Question: I'm writing a simple graphing application using HTML5 canvas. The input is a system of inequalities like this (all functions are linear):
'''
4x + y >= 4
x + y <= 4
x,y >= 0
'''
The output I desire is a set of points that form the shape to fill. For example, for this example the graph would be:

And the set of points: [0,4], [1,0], [4,0]. What is the algorithm to find these points? I know that the intersection point of lines is the solution of the linear system, but I can't figure out how to do the filling right. Please note, this question is not about the implementation of graphing system, but how to find the filled shape points.
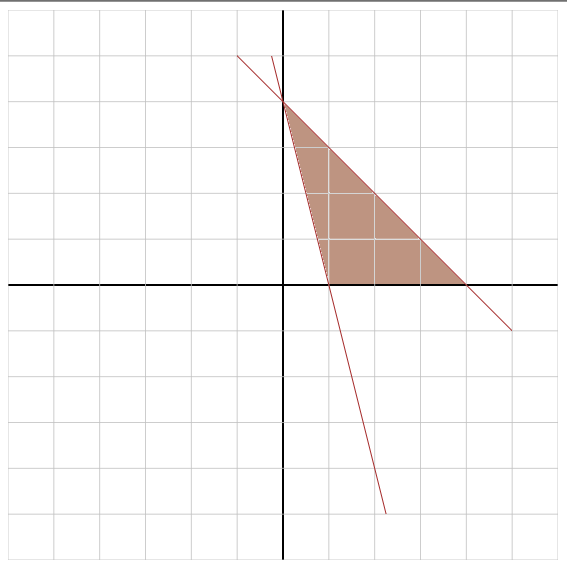
Answer: It looks to me that your problem is really 2 problems: do the equations define a closed polygon, and how to fill it?
For instance,
* if your equations included x + y > 10, and x + y < 5, there is no way you'll find a solution to that, there is nothing to fill,
* if your equations were simply x > 0, y > 0, you would have a problem because the surface to paint would be unbounded / infinite.
Whether there is a solution to your system of equations is I believe roughly equivalent of the <URL> determines if the problem is feasible at all.
Whether that solution forms a closed polygon is not something typically of interest for Linear Programming. However, you could approach that by checking whether the 4 problems: Minimize x, Maximize x, Minimize y, Maximize y, given your inequations, have a solution. If any of these problems doesn't, then you know the problem is unbounded - which I think implies the polygon isn't closed.
Once you know the polygon is closed, I would simply compute the intersection points of all the lines, potentially reduce it to its <URL>, and then fill the resulting polygon.